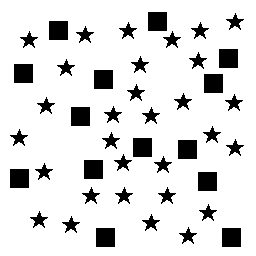
Squares: 14
Triangles: 0
Stars: 30
Total shapes: 44